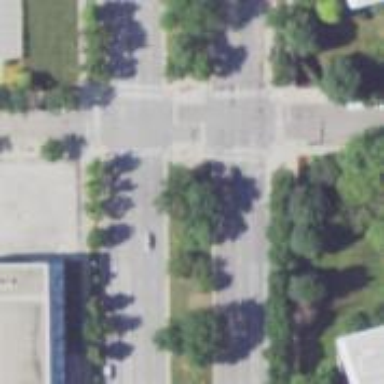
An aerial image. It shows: Footway that serves as traffic island.